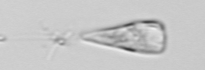
Label: Licmophora